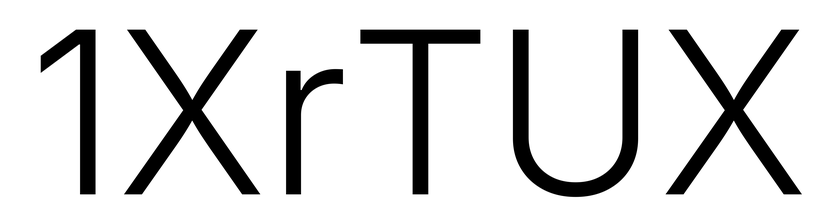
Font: Inter_Light